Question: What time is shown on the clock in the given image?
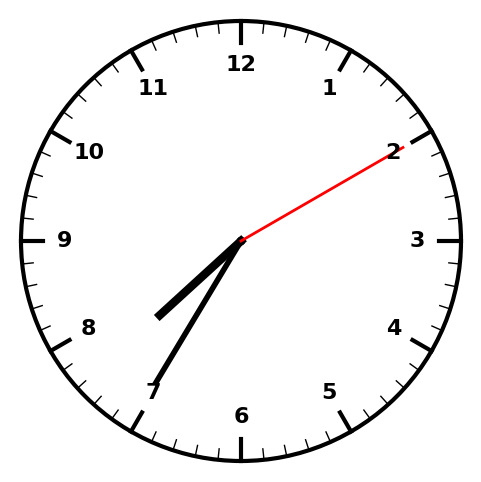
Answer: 07:35:10